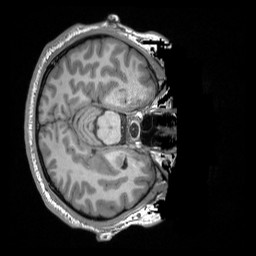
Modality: T1w
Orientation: axial
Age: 30
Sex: male
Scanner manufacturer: siemens
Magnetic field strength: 3 T
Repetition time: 2.3 s
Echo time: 0.00298 s